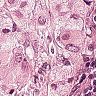
Metastatic tissue present: yes